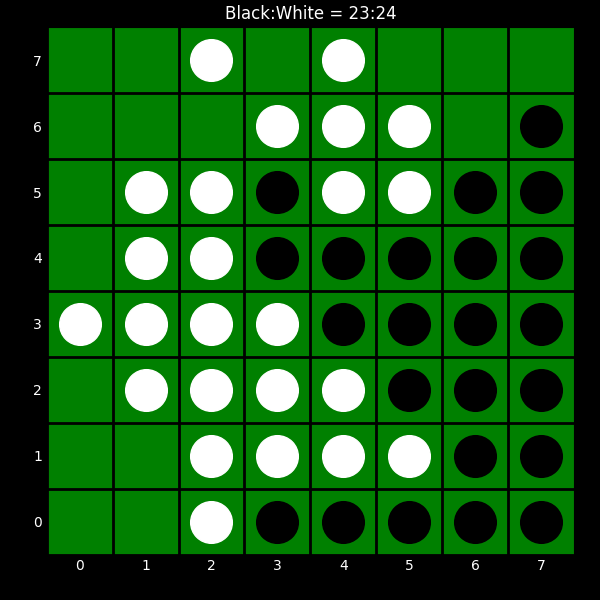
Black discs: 23
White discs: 24